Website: ulta-beauty
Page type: payment
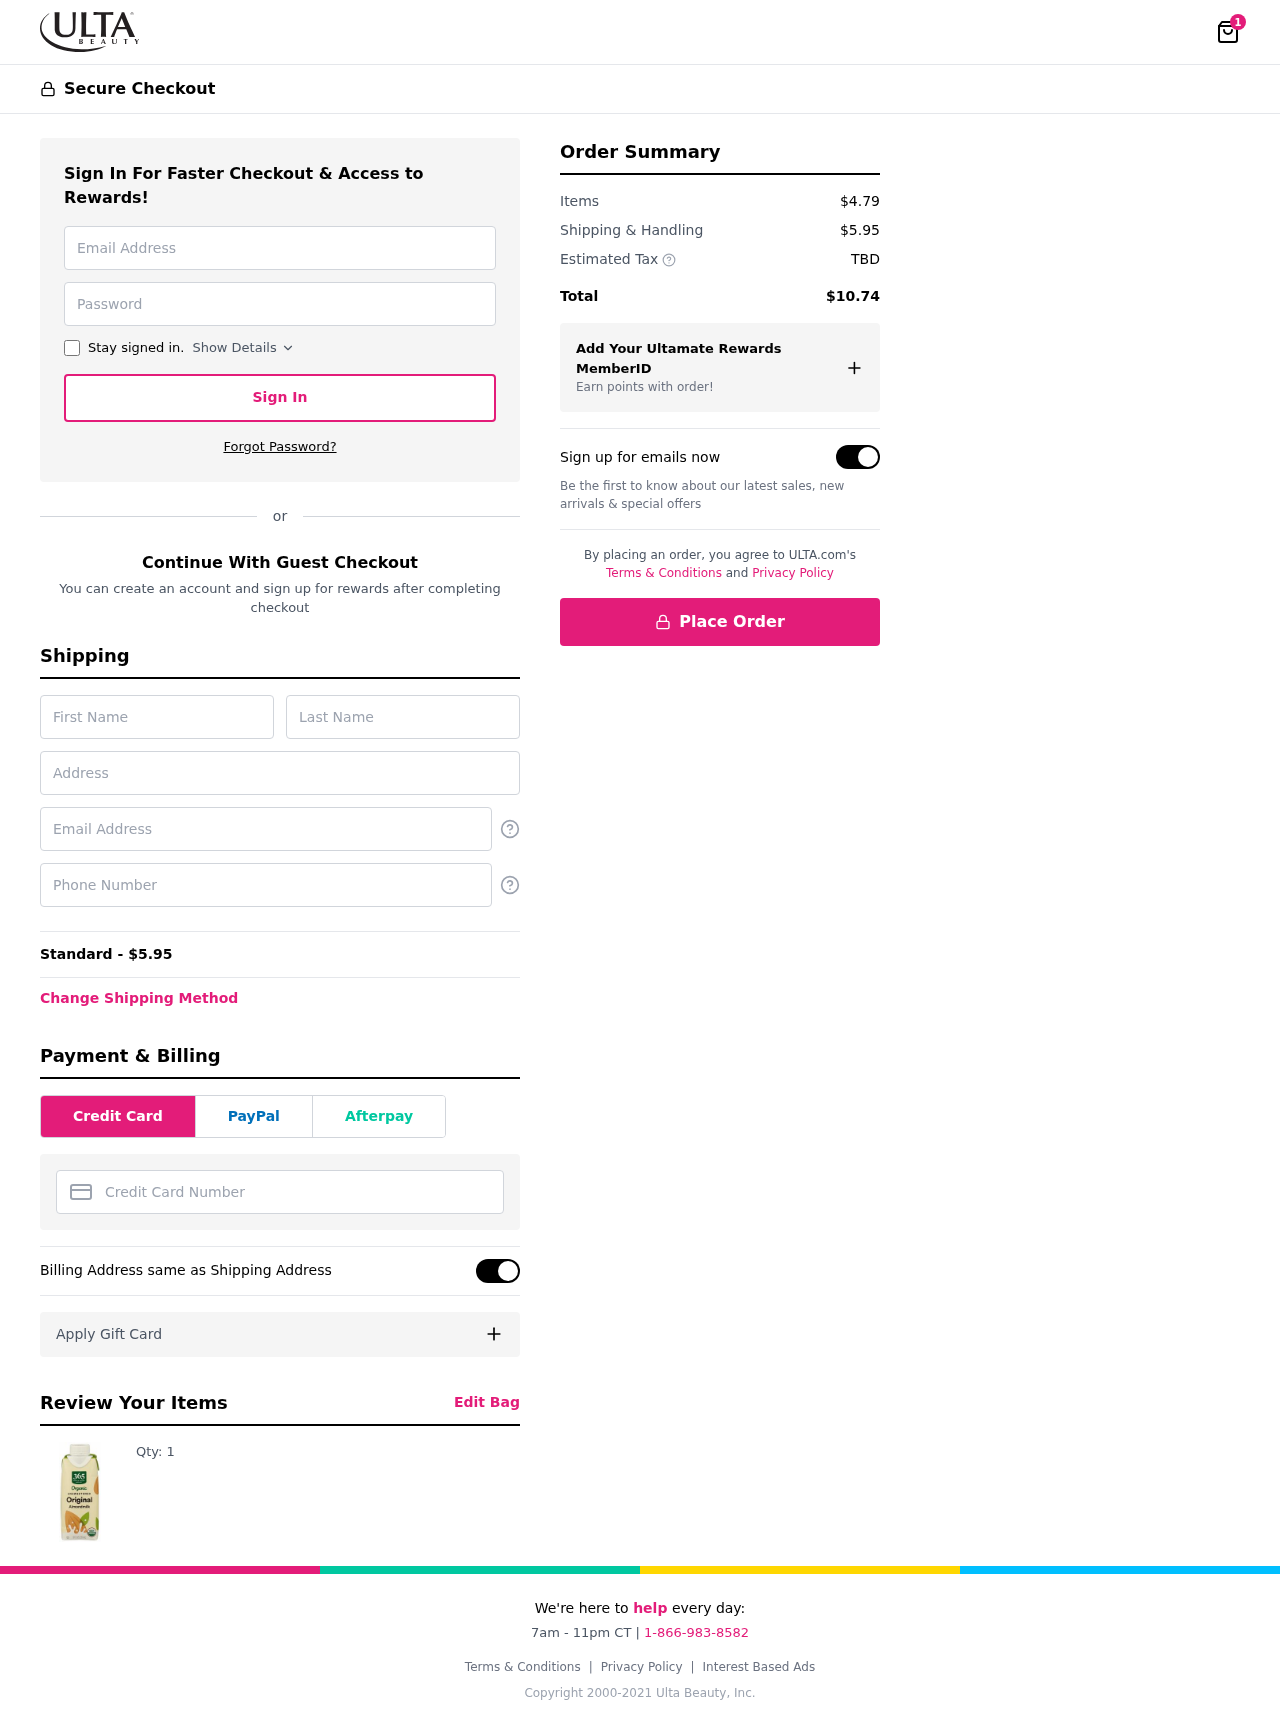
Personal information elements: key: PII_CARD_NUMBER
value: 2238 2791 9366 3267
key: PII_EMAIL
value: diana_ferguson@hotmail.com
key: PII_FIRSTNAME
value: Diana
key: PII_LASTNAME
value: Ferguson
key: PII_PHONE
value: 8172187204
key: PII_STREET
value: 56607 Kenneth Hollow
Product elements: key: PRODUCT1_QUANTITY
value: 1
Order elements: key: ORDER_NUM_ITEMS
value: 1
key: ORDER_SHIPPING_COST
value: $5.95
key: ORDER_SHIPPING_COST
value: Standard - $5.95
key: ORDER_SUBTOTAL
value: $4.79
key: ORDER_TAX
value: TBD
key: ORDER_TOTAL
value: $10.74